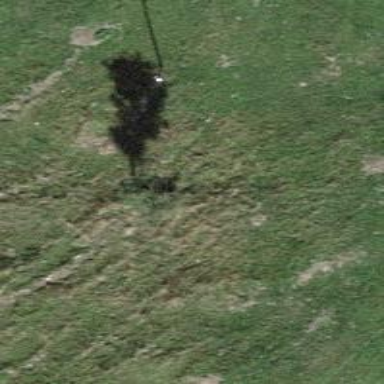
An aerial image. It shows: Beautiful tree in nature.